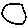
Label: circle